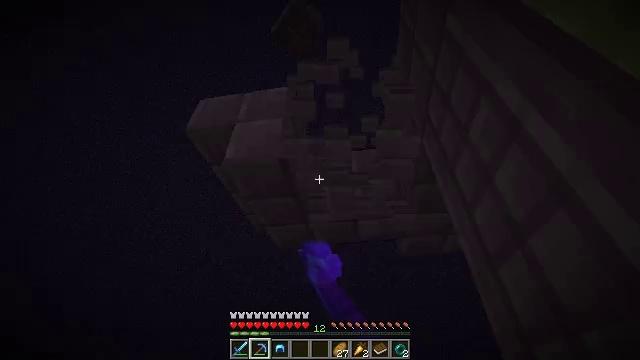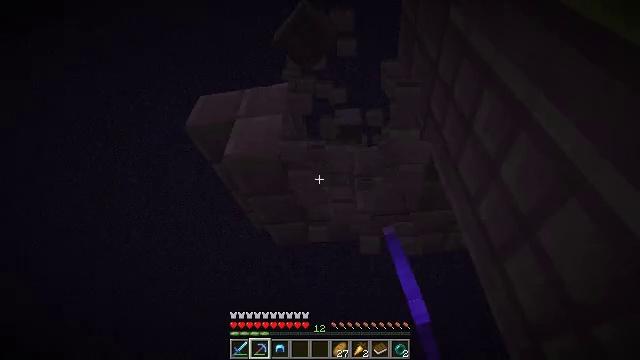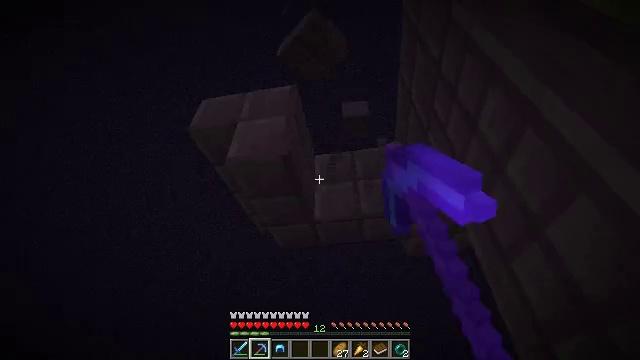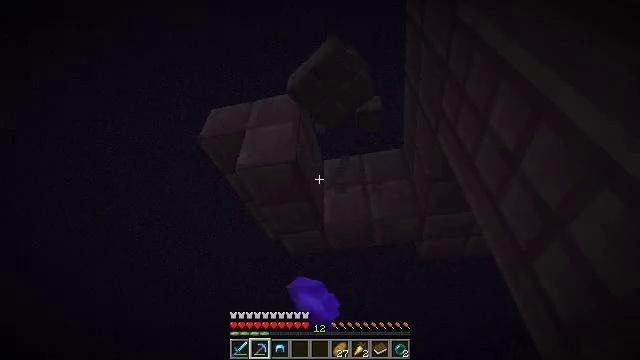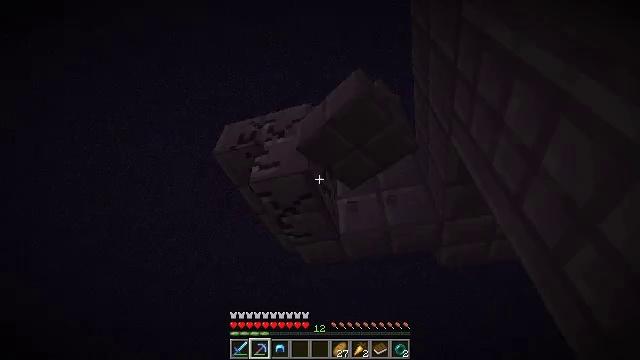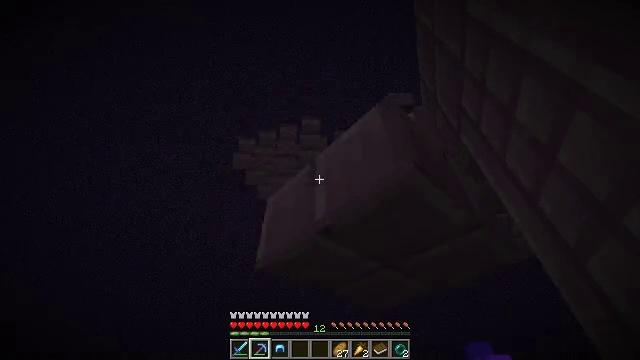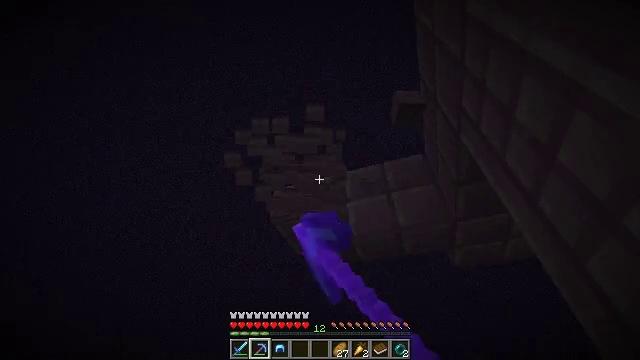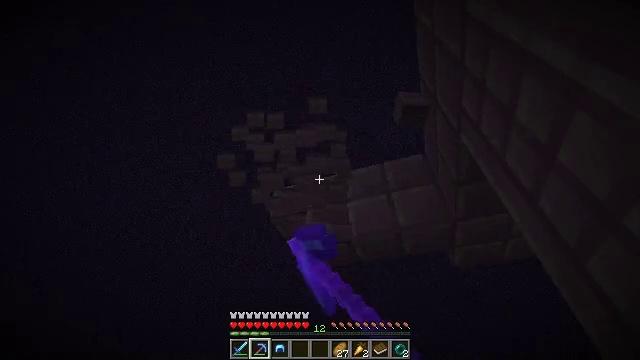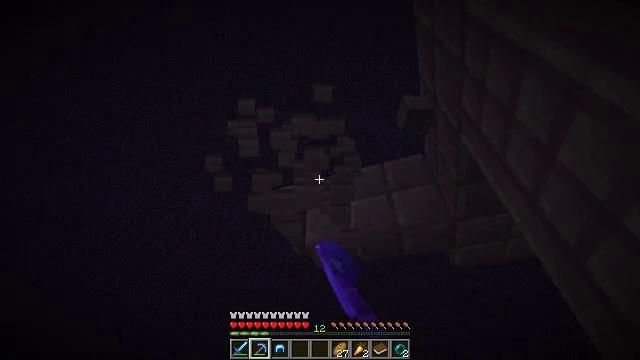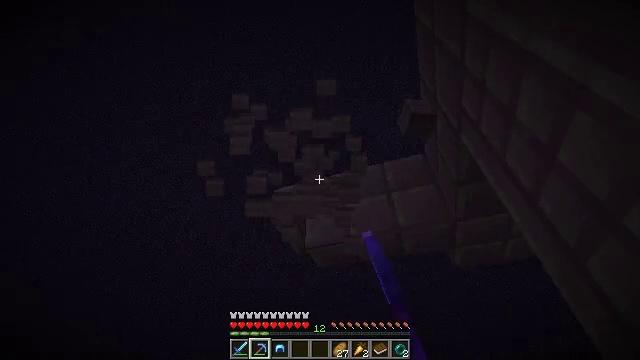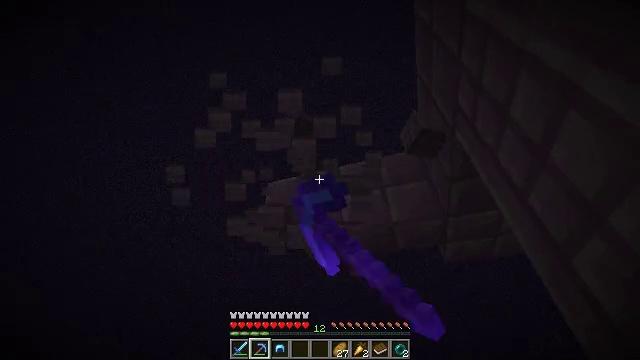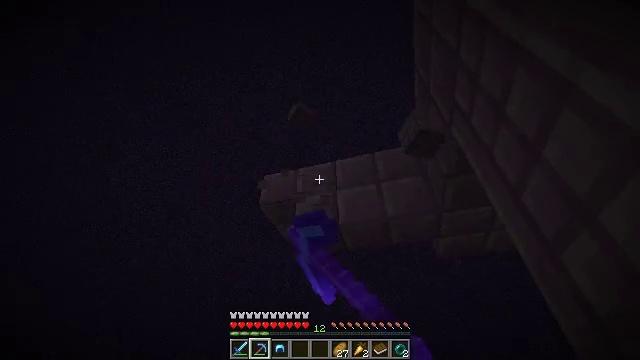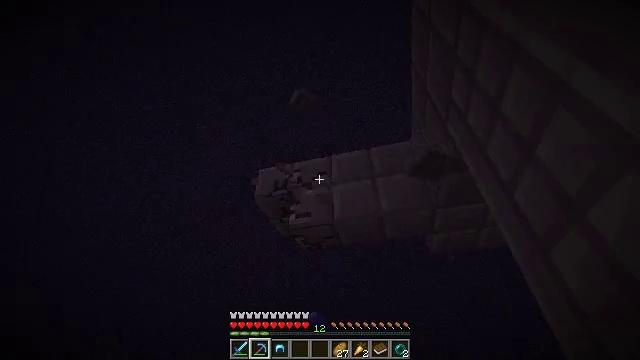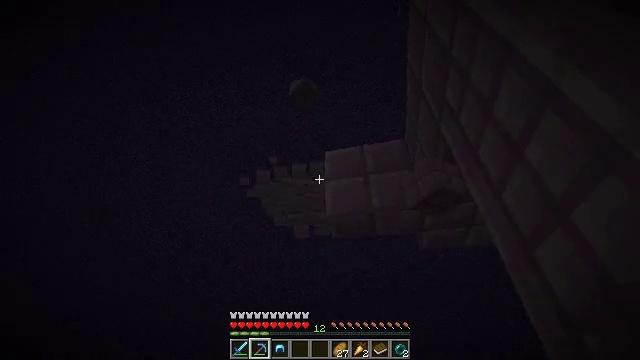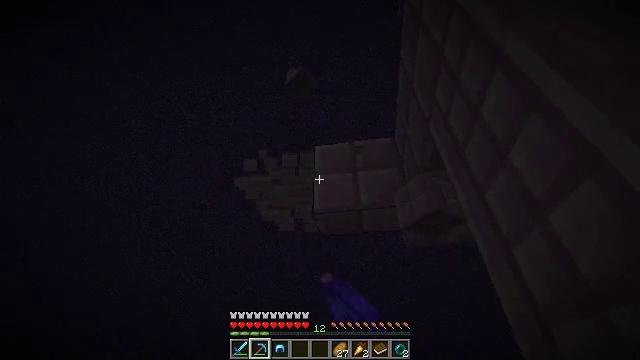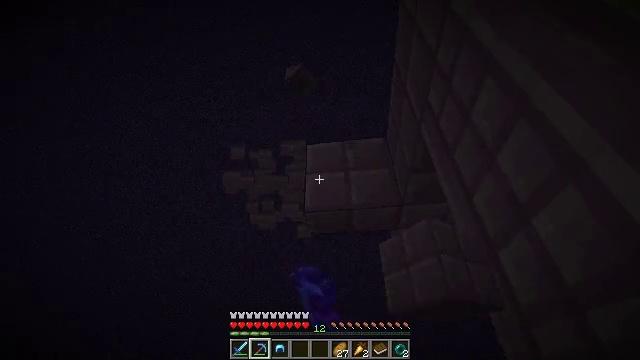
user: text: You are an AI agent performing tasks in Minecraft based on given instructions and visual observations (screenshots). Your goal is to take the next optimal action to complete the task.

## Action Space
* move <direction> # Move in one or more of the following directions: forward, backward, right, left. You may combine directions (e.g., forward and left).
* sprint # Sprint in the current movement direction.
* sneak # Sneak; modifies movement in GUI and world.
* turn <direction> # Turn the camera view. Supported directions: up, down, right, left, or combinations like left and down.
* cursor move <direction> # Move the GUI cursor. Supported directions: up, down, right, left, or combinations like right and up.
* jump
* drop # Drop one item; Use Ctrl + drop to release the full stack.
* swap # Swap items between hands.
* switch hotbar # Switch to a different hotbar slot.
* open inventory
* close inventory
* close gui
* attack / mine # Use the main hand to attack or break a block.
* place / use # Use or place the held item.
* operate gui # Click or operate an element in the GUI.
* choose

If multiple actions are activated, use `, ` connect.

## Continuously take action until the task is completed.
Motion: motion action
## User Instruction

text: Attack the purpur stairs to recycle them.
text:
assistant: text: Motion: attack / mine
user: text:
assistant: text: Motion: attack / mine
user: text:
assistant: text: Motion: turn left and up, attack / mine
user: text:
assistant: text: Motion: turn left and up, attack / mine
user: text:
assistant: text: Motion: turn left, attack / mine
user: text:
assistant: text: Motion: attack / mine
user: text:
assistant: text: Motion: attack / mine
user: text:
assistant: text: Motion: attack / mine
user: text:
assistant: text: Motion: attack / mine
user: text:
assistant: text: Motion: turn right and down, attack / mine
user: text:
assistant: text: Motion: turn right and down, attack / mine
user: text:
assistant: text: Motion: turn right and down, attack / mine
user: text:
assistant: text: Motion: turn right, attack / mine
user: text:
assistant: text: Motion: turn right and down, attack / mine
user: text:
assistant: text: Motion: turn right, attack / mine
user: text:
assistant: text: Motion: attack / mine
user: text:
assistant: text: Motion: attack / mine
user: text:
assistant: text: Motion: attack / mine
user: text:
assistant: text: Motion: turn right, attack / mine
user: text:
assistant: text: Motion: turn right, attack / mine
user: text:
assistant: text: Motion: turn right and up, attack / mine
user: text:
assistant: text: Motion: turn right, attack / mine
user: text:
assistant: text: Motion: turn right, attack / mine
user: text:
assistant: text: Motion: turn right and up, attack / mine
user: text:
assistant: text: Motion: turn right and up, attack / mine
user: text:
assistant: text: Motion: attack / mine